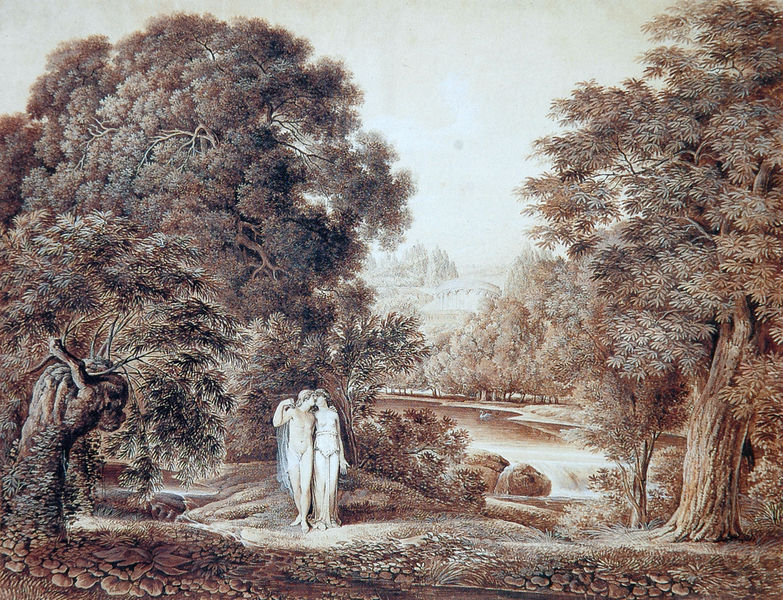
Titel: Klassische Flusslandschaft mit Liebespaar
Künstler: Joseph Anton Koch
Standort: Basel
Institution: Kunstmuseum, Kupferstichkabinett
Schlagwörter: akt, baum, blätter, felsen, gemälde, himmel, laub, mann, nackt, wasser, weiß, aquarell, bäume, fluss, frauen, grün, landschaft, ocker, see, ufer, äste, blumen, braun, frau, grau, holz, männer, zeichnung, gebäude, haus, park, rasen, schleier, tiere, weg, wiese, beige, barock, bibel, blass, silber, stehen, stein, steine, bach, baumstamm, feld, ferne, horizont, hügel, natur, stamm, weide, zweige, einsam, gebüsch, gewässer, boden, gewänder, klassizismus, paar, pflanzen, frontal, tal, wald, wasserfall, rund, turm, garten, ranken, strand, kuss, liebe, schwan, man, zwei, fels, mauer, graphik, nautr, idylle, sepia, figuren, stromschnelle, jugendstil, adam, eva, nacktheit, paradies, pärchen, tusche, antike, burg, idyll, festung, idyllisch, lichtung, druck, stich, laubbaum, allegorie, gestalten, liebespaar, wurzeln, efeu, verliebt, götter, nymphe, rinde, märchen, laubbäume, hain, eden, knorrig, tempel, plfanzen, arkadien, kupferstich, schwäne, botanik, antikisch, trauerweide, klassizistisch, paradis, erle, entrückt, astwerk, agrten, bäuime, ferau, grund hügel, maan, metallstich, nmackt, teioch, wakld, selbstvergessen, 18. jahrhundert, stshen